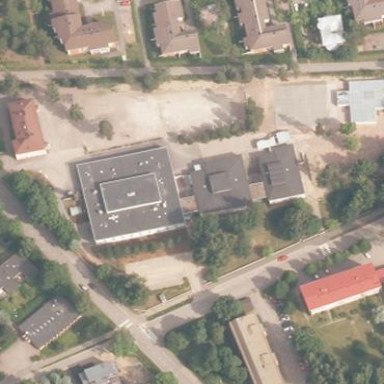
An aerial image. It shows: School building.